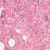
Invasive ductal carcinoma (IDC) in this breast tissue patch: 0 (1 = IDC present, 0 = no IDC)